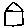
Label: house